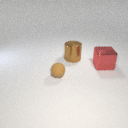
large brown metal cylinder behind small brown rubber sphere